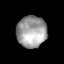
Tissue: prostate
Cell type: T cells
Senescence score: 0.3555
Nuclear area (px): 923
Mean DAPI intensity: 158.531